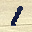
Label: 1